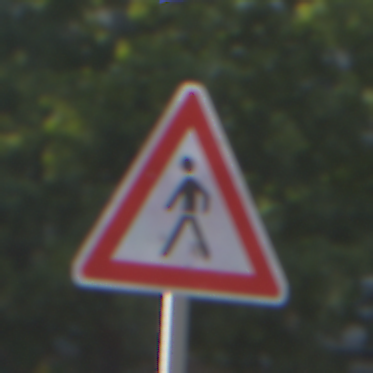
Verkehrszeichen: FussgaengerRechts
Umgebung: Outdoor, Urban
Tageszeit: MorningAfternoon
Wetter: Clear
Licht: Natural
Jahreszeit: NotSpecified
Kontrast: HighContrast